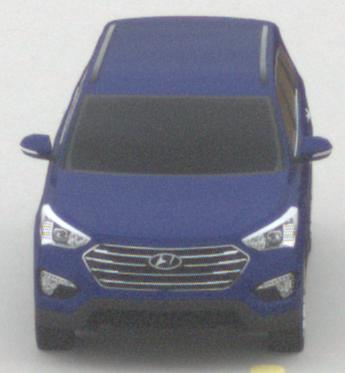
Make: Hyundai
Model: Santa Fe 2.4 GDI
Detailed model: Santa Fe (DM)
Model produced from: 2017/08
Model produced until: 2018/01
Doors: 5
Color: blue
Road condition: dry road
Daytime: midday
Contrast: low contrast